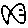
Label: fish